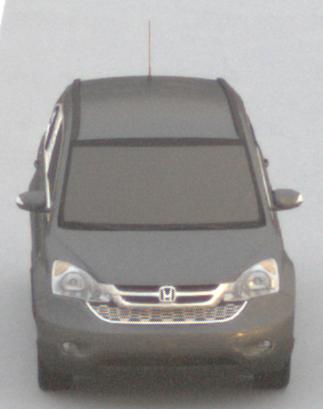
Make: Honda
Model: CR-V
Detailed model: CR-V (III) (04/10 - 10/12)
Model produced from: 2010
Model produced until: 2012
Doors: 5
Color: gray
Road condition: dry road
Daytime: sunrise or sunset
Contrast: low contrast